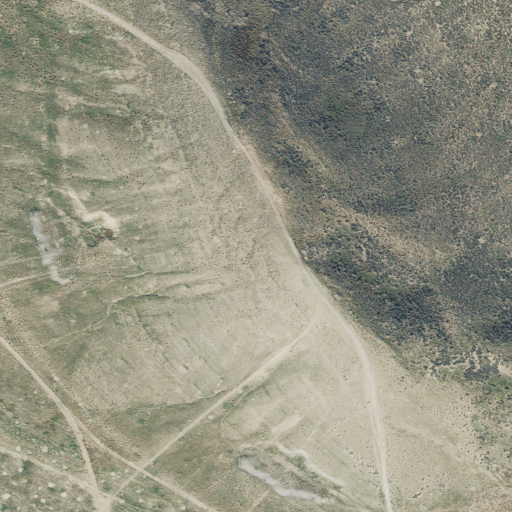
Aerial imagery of mountain in Utah named Powder Knoll containing shrub and grassland